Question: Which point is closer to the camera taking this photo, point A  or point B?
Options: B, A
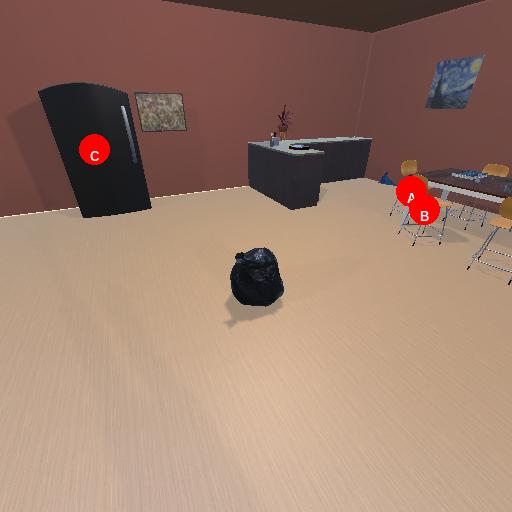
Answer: B